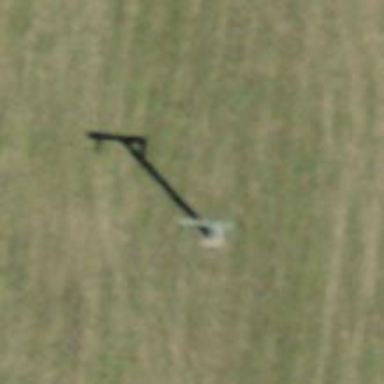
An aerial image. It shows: Pylon for aerialway.